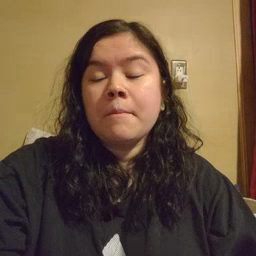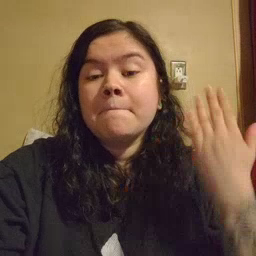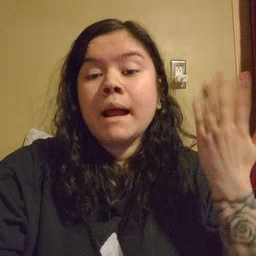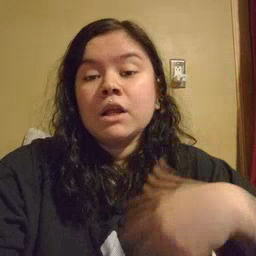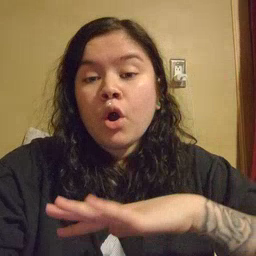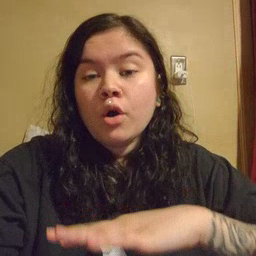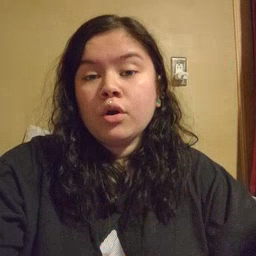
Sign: backyard